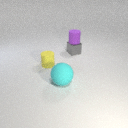
small yellow rubber cylinder to the left of small gray metal cube